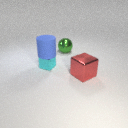
small cyan metal cube behind large red metal cube